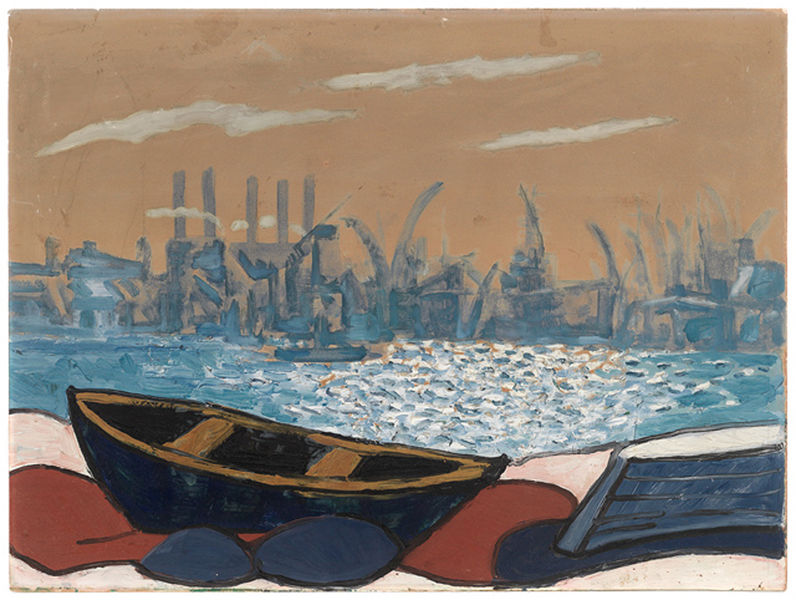
Titel: Boats and City, Boats and City
Künstler: Dmitrii Merinov
Standort: Amherst (Massachusetts, USA)
Institution: Mead Art Museum, Amherst College
Schlagwörter: blue, red, white, black, painting, yellow, reflection, cloud, clouds, rock, rocks, sky, stone, boat, building, lake, ocean, sea, water, flat, light, river, impressionism, line, beach, boats, sail, wave, city, buildings, factory, pastel, crane, harbor, canoe, bay, paint, fog, sailing, stones, industry, sailboat, rowing, pier, e, shipping, wharf, flat color, japanese prints, cassat, paster, factories, kayak